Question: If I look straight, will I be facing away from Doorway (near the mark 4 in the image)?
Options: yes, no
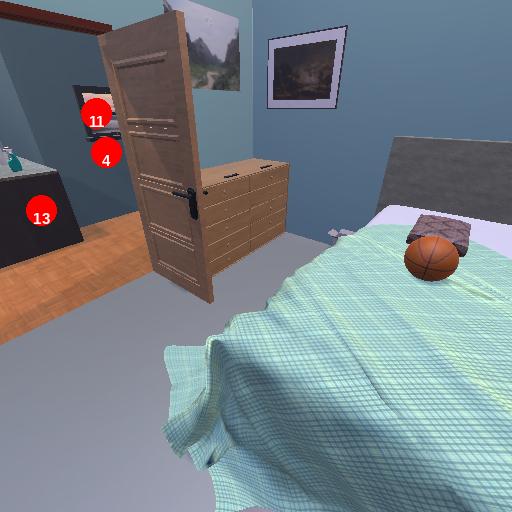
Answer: yes